Question: I have the following polygons in PostGIS

Each polygon has field with "Data" value.
I would like auto merge the polygons which touch each other :
1-2 and 3-4-5-6-7
Also , If possible I would like to have the Min/Max values from the columns of each polygon kept to the new polygon
'''
Id Data Geom
1 8.45098 MULTIPOLYGON(((1<PHONE> 6<PHONE>,1<PHONE> 6<PHONE>,1<PHONE> 6<PHONE>,1<PHONE> 6<PHONE>,1<PHONE> 6<PHONE>)))
2 10.7918 MULTIPOLYGON(((1<PHONE> 6<PHONE>,1<PHONE> 6<PHONE>,1<PHONE> 6<PHONE>,1<PHONE> 6<PHONE>,1<PHONE> 6<PHONE>)))
3 10.7918 MULTIPOLYGON(((1<PHONE> 6<PHONE>,1<PHONE> 6<PHONE>,1<PHONE> 6<PHONE>,1<PHONE> 6<PHONE>,1<PHONE> 6<PHONE>)))
4 10.4139 MULTIPOLYGON(((1<PHONE> 6<PHONE>,1<PHONE> 6<PHONE>,1<PHONE> 6<PHONE>,1<PHONE> 6<PHONE>,1<PHONE> 6<PHONE>)))
5 7.448 MULTIPOLYGON(((1<PHONE> 6<PHONE>,1<PHONE> 6<PHONE>,1<PHONE> 6<PHONE>,1<PHONE> 6<PHONE>,1<PHONE> 6<PHONE>)))
6 10.2318 MULTIPOLYGON(((1<PHONE> 6<PHONE>,1<PHONE> 6<PHONE>,1<PHONE> 6<PHONE>,1<PHONE> 6<PHONE>,1<PHONE> 6<PHONE>)))
7 10.998 MULTIPOLYGON(((1<PHONE> 6<PHONE>,1<PHONE> 6<PHONE>,1<PHONE> 6<PHONE>,1<PHONE> 6<PHONE>,1<PHONE> 6<PHONE>,1<PHONE> 6<PHONE>)))
8 10.7548 MULTIPOLYGON(((1<PHONE> 6<PHONE>,1<PHONE> 6<PHONE>,1<PHONE> 6<PHONE>,1<PHONE> 6<PHONE>,1<PHONE> 6<PHONE>,1<PHONE> 6<PHONE>)))
'''
What will be the easiest way to do it (I have little knowledge in QGIS/ArcMap and better knowledge with PostGIS ) ?
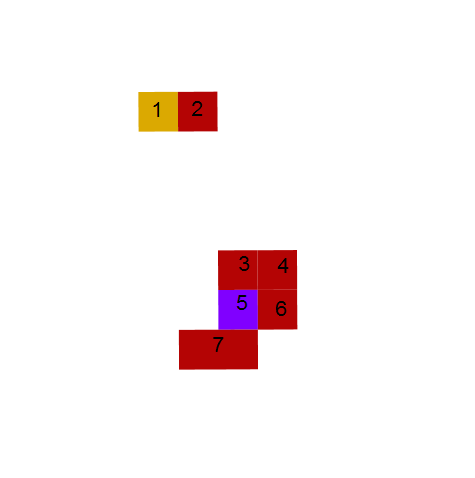
Answer: The only way I could figure out how to do this, was to create a table of unioned geometries in a CTE, use 'ST_Dump' to produce individual polygons (ie, 1-2 and 3-4-5-6 in your question) and then select the max and min values of the data attributes from the original table (which I have called polygons, as you didn't specify a name), that intersect with the new unioned geometries, and grouping by the same new unioned geometries.
'''
WITH geoms (geom) as
(SELECT (ST_Dump(ST_Union(geom))).geom from polygons)
SELECT max(data), min(data), g.geom
FROM polygons p, geoms g
WHERE St_Intersects(s.geom, g.geom)
GROUP BY g.geom;
'''
If you want to save this to a new table, then add 'CREATE TABLE new_table AS' in front of the 'WITH'. There may be a more efficient way, but this works. In your question, your input polygons are MutliPolygons, so if you want this in the output also, add 'ST_Multi' in front of the new unioned geometry. Putting that all together, you get something like:
'''
CREATE TABLE Unioned_geometries AS
WITH geoms (geom) as
(SELECT (ST_Dump(ST_Union(geom))).geom from polygons)
SELECT max(data), min(data), ST_Multi(g.geom)
FROM polygons p, geoms g
WHERE St_Intersects(s.geom, g.geom)
GROUP BY g.geom;
'''